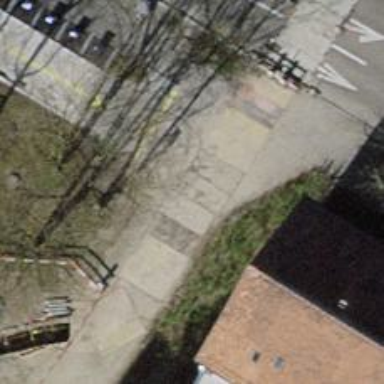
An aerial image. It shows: Driveway with grass paver surface.